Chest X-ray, AP view. Patient: 27 years old, sex M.
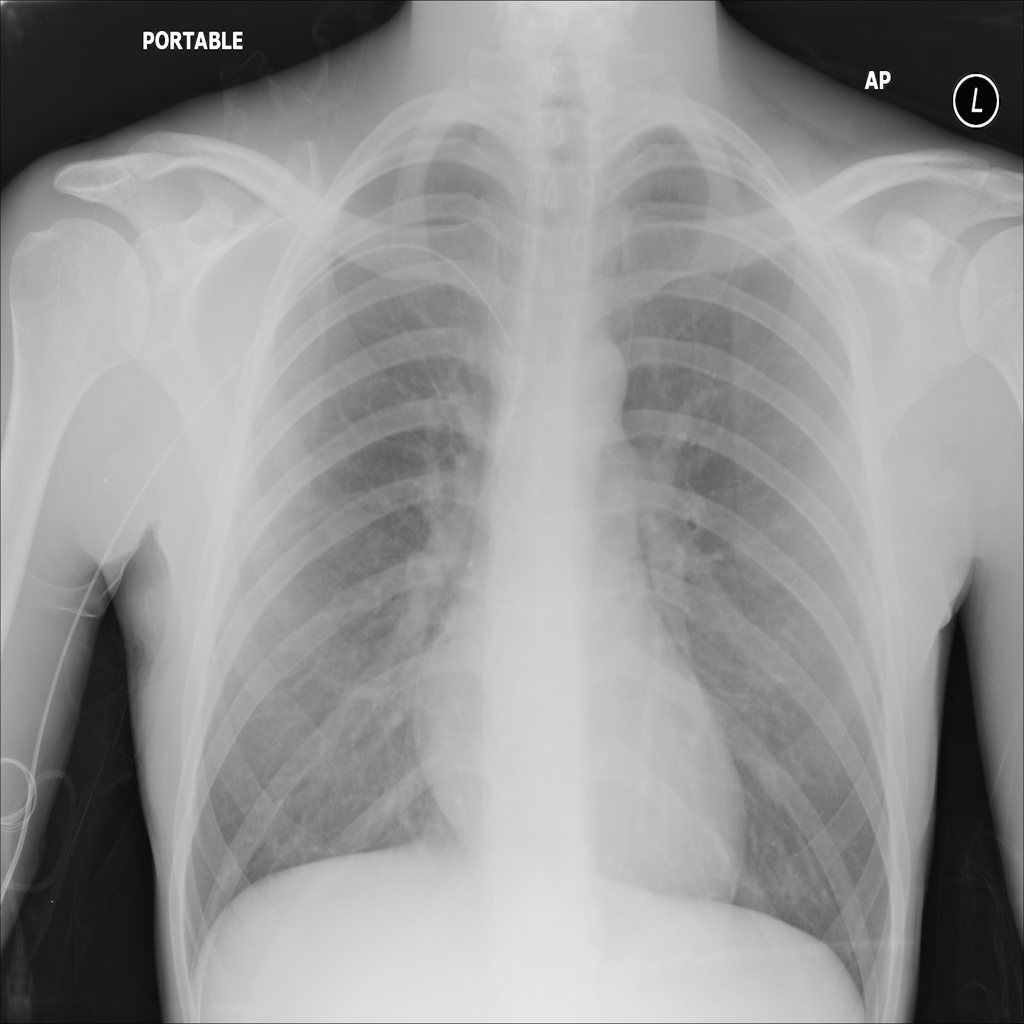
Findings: No Finding